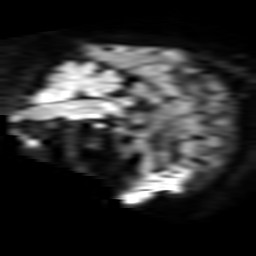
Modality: TRACE
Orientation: sagittal
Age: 67
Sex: female
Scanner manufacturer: philips
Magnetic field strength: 3 T
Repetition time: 3.465 s
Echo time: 0.076 s